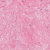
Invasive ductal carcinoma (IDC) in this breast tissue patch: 0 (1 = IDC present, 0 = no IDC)